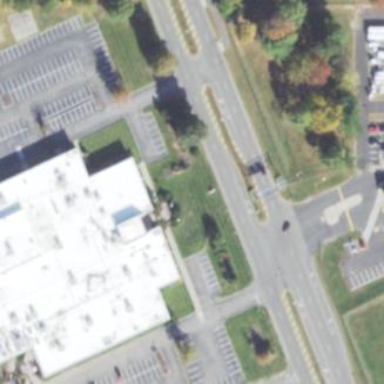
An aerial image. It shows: Commercial building.